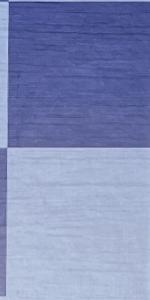
Label: Empty